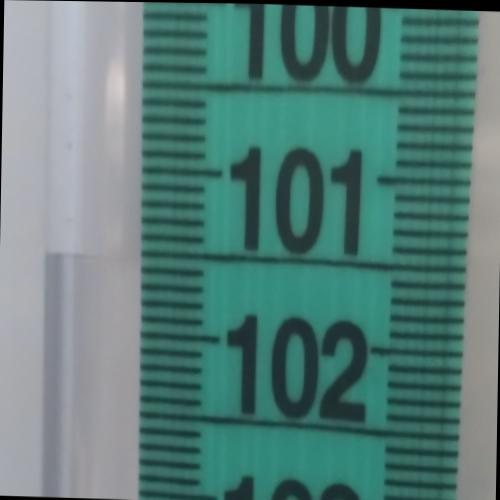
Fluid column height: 101.5 cm